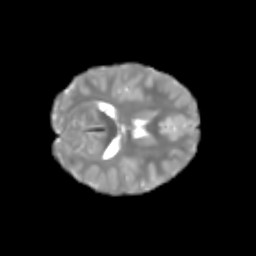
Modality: T2w
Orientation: axial
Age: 8
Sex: male
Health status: healthy